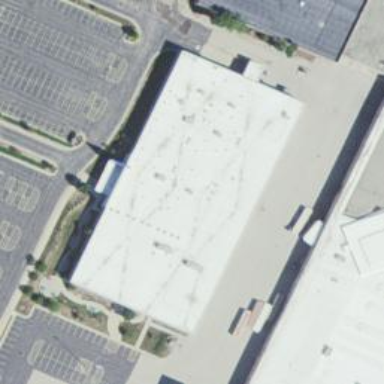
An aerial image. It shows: Retail building.